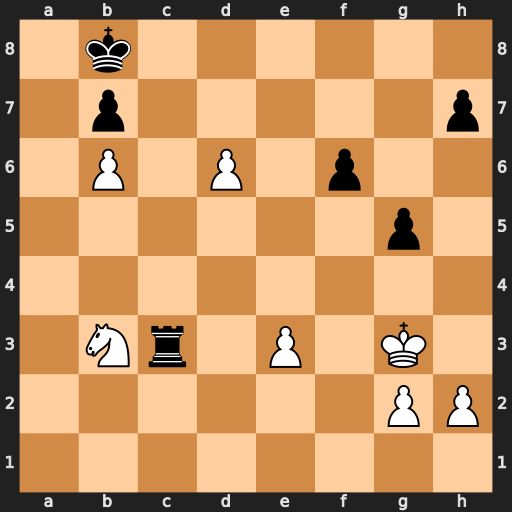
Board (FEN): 1k6/1p5p/1P1P1p2/6p1/8/1Nr1P1K1/6PP/8
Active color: w
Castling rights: -
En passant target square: -
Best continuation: d7 Rxe3+ Kg4 Rd3 Nc5 Rd4+ Kf5